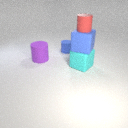
large cyan rubber cube in front of large purple rubber cylinder